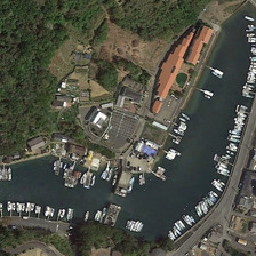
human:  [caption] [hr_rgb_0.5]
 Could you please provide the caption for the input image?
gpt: There are many trees around the wharf.

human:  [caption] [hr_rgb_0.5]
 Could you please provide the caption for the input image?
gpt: There are many trees in the harbor.

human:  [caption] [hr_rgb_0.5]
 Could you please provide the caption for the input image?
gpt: There are many trees around the port.

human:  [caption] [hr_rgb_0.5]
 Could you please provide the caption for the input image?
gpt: There are many trees in the harbor.

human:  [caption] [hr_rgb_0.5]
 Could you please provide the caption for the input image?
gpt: There are many trees around the harbor.